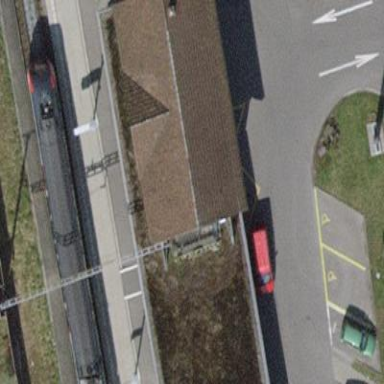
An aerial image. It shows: View of roof of building.